Question: I am using for my Backend Node.js,Express.js and Sequelize for the connection to the Database.
I have a n:m Relationship between Tasks and Keys.

Tasks and Keys is created by me and TaskKey through Sequelize with:
'''
// Tasks n:m Keys
db.DictKey.belongsToMany(db.Task, { through: 'TaskKeys' , foreignKey:'key_id'});
db.Task.belongsToMany(db.DictKey, { through: 'TaskKeys' , foreignKey: 'task_id'});
'''
Now if I create a new Task on the
'''
$scope.create = () => {
this.$http.post('/api/tasks', {
user_id: $scope.selectUser,
lang_id: $scope.selectLang,
name: $scope.newTask
});
}
'''
I want to send with that request an Array of all Keys the User selected.
In the Backend it should add an entry to 'TaskKeys' for the new Task for every DictKey sent.
For example
Table Task:
'''
ID | some values
1 | some values | this is the new task created
'''
Send Keys in Array[2,5,6]
TaskKey / in the same moment create in this Table the Dependant Keys
'''
TaskID | KeyID
1 | 2
1 | 5
1 | 6
'''
How can I achieve that ?
After that I would like to show a Task.
Taking the Example before.
Get task where id = 1
ng-repeat all datas and as well get all Keys thanks to the Table TaskKey.
I could not find a Example which explains that and the only solution I have at the moment is at the front end with '$http.post(taskkey)' with a 'foreach' for every key in the Table 'TaskKey'. But later in the Live System there would be over 1000 keys, so this isn't an acceptable solution.
Is there a good solution for that for backend?
'''
... working fine
$scope.create = () => {
this.$http.post('/api/tasks', {
task:{
user_id: $scope.selectUser,
lang_id: $scope.selectLang,
name: $scope.newTask
},
keys:[1,2,3,4,5]
});
...
...
// Creates a new Task in the DB
export function create(req, res) {
return Task.create(req.body.task)
.then(function(task){
return task.addTaskKeys(req.body.keys);//throws 500error
//console.log(req.body.keys);//working fine getting the Keys
})
.then(respondWithResult(res, 201))
.catch(handleError(res));
}
...
'''
Reading the docs <URL> doesnt help much because no Examples or Detailed Explained.
Ive tried several things like:
- -
In my backend I dont have any Functions for TaskKeys only for Tasks and Keys. But as I understood I dont need any for TaskKeys because with
'''
// Tasks n:m Keys
db.DictKey.belongsToMany(db.Task, { through: 'TaskKeys' , foreignKey:'key_id'});
db.Task.belongsToMany(db.DictKey, { through: 'TaskKeys' , foreignKey: 'task_id'});
'''
creating Middle Table there is an association between Tasks and Keys. So normally add/create should just work and it should add instances in TaskKeys.
'''
export function create(req, res) {
return Task.create(req.body.task)
.then(function(task){
return task.addTaskKeys(req.body.keys);//throws 500error
'''
with task.addTaskKeys adding Associations with the just created Task=> task_id
with req.body.keys giving him the Keys =>key_id
If I take the Example from Doc change to minde DB:
'''
... example
Project.create({ id: 11 }).then(function (project) {
user.addProjects([project, 12]);
});
... mine
return Task.create(req.body.task)
.then(function(task){
return DictKey.addTasks([task,{key_id : 1}]);//still error
})//DictKey.addTask(task,1); still error
'''
Reading the BelongsToMany Association and Quoting it:
> user.addProject(project, { status: 'started' })
By default the code will add projectId and userId to the UserProjects table
Trying out creating with Associations:
> <URL>
Sorry not allowed to post more as 1 Link.
'''
export function create(req, res) {
return Task.create({
name: req.body.task.name,
user_id: req.body.task.user_id,
lang_id: req.body.task.lang_id,
key_id:[req.body.keys]
},{
include: [DictKey]
})
'''
No Error but only Creating Task not TaskKeys....
So what Iam doing wrong whole time?
For Testing I inserted Data in the Table TaskKeys by Myself in MsSql.
TaskKey / Self Created Datas with SqlQuery
'''
TaskID | KeyID
1 | 1
1 | 2
1 | 3
2 | 4
2 | 5
'''
getting it from my
'''
this.$http.get('/api/tasks/' +2 )
.then(response => {
this.Tasks = response.data;
console.log(this.Tasks);
});
'''
'''
// Gets a single Task from the DB
export function show(req, res) {
return Task.findAll({
where: {
_id: req.params.id
},
include: [{
model: DictKey
}]
})
.then(handleEntityNotFound(res))
.then(respondWithResult(res))
.catch(handleError(res));
}
'''
ConsoleOutput:
'''
[Object]
Object
_id:2 // the searched TaskId= 2 => right
dict_Keys:Array[2] // the Dependant 2 KeyIds => right
'''
So the table which is created is working fine.
The Question is now only why adding through Backend with addKey is not working by doing the same as in the Example.
Trying the Example to check Associations:
'''
// Creates a new Task in the DB
export function create(req, res) {
Task.create({
name: req.body.task.name,
user_id: req.body.task.user_id,
lang_id: req.body.task.lang_id
}).then(function(task) {
return DictKey.create({ name:req.body.task.name,notice:req.body.task.name, user_id:req.body.task.user_id })
.then(function(key) {
return task.hasDictKey(key).then(function(result) {
// result would be false
return task.addDictKey(key).then(function() {
return task.hasDictKey(key).then(function(result) {
// result would be true
})
})
})
})
})
'''
Throws task.hasDictKey is not a function
'''
db.Task.create({
name: 'test',
user_id: 266,
lang_id: 9,
key_id:[1,2]
},{
include: [db.DictKey]
})
'''
Throws dict_Keys is not associated to Task
So it means they are not Connected together? BUt Reading data and Inserting Data in the Database is working?
Just Adding now the Example of Sequelize:
'''
var Usert = db.sequelize.define('usert', {})
var Project = db.sequelize.define('project', {})
var UserProjects = db.sequelize.define('userProjects', {
status: Sequelize.STRING
})
Usert.belongsToMany(Project, { through: UserProjects })
Project.belongsToMany(Usert, { through: UserProjects })
Usert.addProject(Project, { status: 'started' })//addProject is not a Function // for real ? now not even their own is not working? :/
'''
By Reading the Docs I thought with
'''
// Tasks n:m Keys
db.DictKey.belongsToMany(db.Task, { through: TaskKeys , foreignKey:'key_id',otherKey:'task_id'});
db.Task.belongsToMany(db.DictKey, { through: TaskKeys , foreignKey: 'task_id',otherKey: 'key_id'});
'''
it would automatically generate add/set/get/create Task for DictKey and add/set/get/create DictKey for Task.
But
> Naming strategyBy default sequelize will use the model name (the name passed to
sequelize.define) to figure out the name of the model when used in
associations.
Means it adds Functions by the name of the Table Model where you go 'define('dict_Keys'...'
so add/set/get/ Dict_Key to Task.
That was the problem because I was using addDictkey instead of addDict_Key.
I hope it helps someone else in the Future
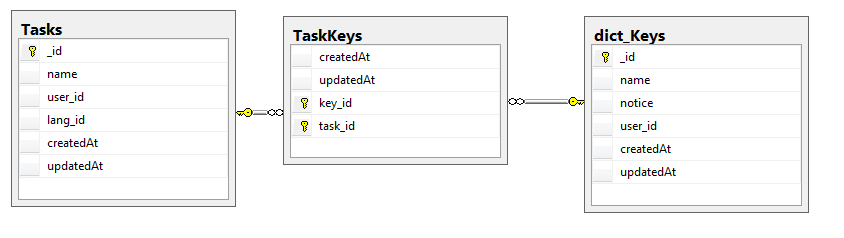
Answer: To get the data from the front end, just include the array as a property of the 'data' you're posting. You might want to wrap the task specific properties in their own object as well:
'''
this.$http.post('/api/tasks', {
task: {
user_id: $scope.selectUser,
lang_id: $scope.selectLang,
name: $scope.newTask
},
keys: [ 2, 5, 6 ]
});
'''
Sequelize and other ORMs try to provide you with tools for using the relationships you've defined. Use them. You're already using <URL>, so you just need to do the next step of using your created 'Task' object to create the 'm:n' entries in 'TaskKeys':
'''
...
return Task.create(req.body.task)
.then(function(task) {
return task.addProjects(req.body.keys);
})
.then(respondWithResult(res, 201))
.catch(handleError(res));
...
'''
As for getting a task with keys, just use the 'include' option:
'''
...
return Task.findById(req.params.id, {
include: [ { model: db.DictKey } ]
})
...
'''